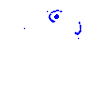
Particle: electron